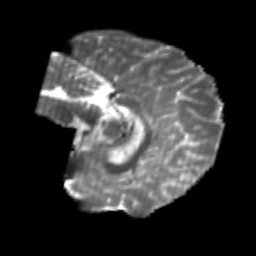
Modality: T2w
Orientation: sagittal
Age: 23
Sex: male
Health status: healthy
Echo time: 0.074 s